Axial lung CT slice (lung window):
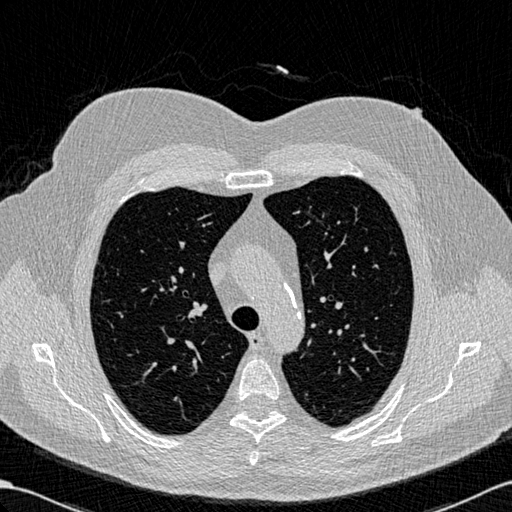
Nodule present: no